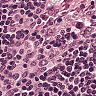
Metastatic tissue present: no